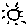
Label: sun